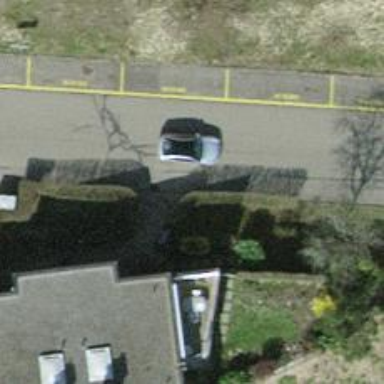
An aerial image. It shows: Hedge barrier.